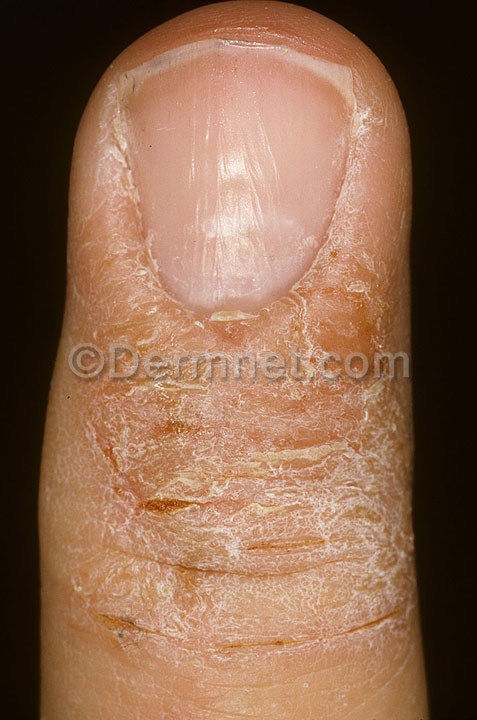
Disease: Eczema Photos